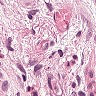
Metastatic tissue present: yes